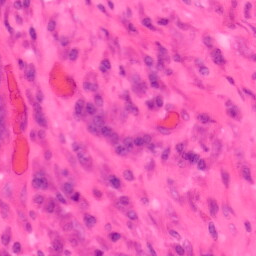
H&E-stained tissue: Colon